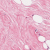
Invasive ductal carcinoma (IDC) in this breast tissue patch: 0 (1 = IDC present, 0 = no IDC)